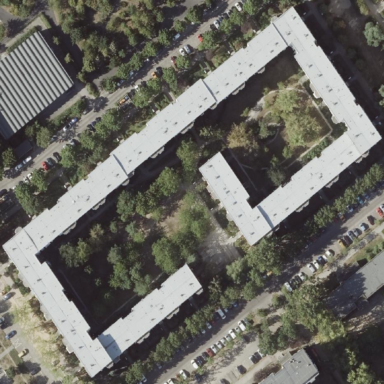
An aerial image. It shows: Building with apartments and flat roof.